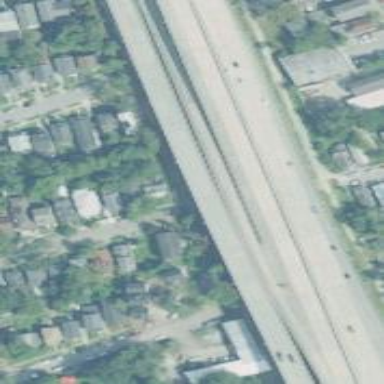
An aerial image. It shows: Bridge over motorway.